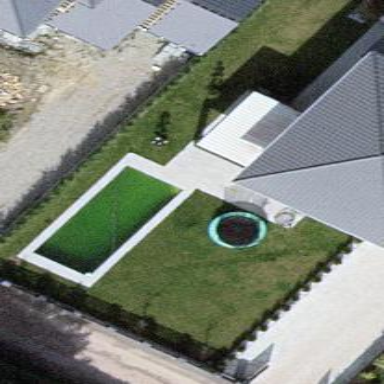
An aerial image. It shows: Outdoor inground swimming pool in leisure land.